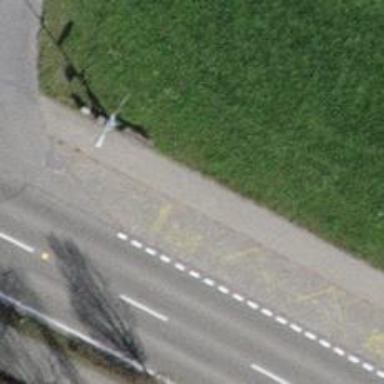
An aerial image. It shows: Bus stop with platform for public transport.